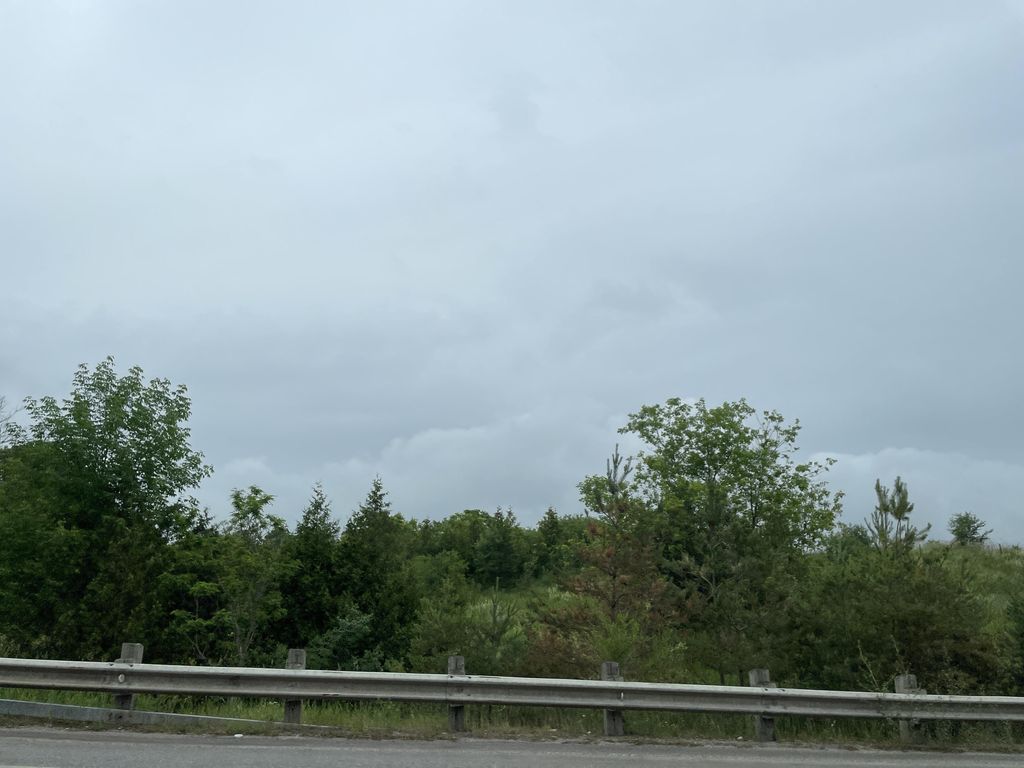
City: kitchener-waterloo